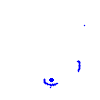
Particle: electron